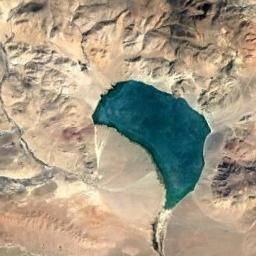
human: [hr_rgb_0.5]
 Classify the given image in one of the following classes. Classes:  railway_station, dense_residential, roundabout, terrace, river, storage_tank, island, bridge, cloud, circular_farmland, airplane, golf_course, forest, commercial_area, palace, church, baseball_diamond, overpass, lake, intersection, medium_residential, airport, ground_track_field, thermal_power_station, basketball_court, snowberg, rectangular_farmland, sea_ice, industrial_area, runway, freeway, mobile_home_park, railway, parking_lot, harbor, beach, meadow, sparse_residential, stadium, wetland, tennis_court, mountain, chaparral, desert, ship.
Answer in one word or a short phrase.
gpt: lake